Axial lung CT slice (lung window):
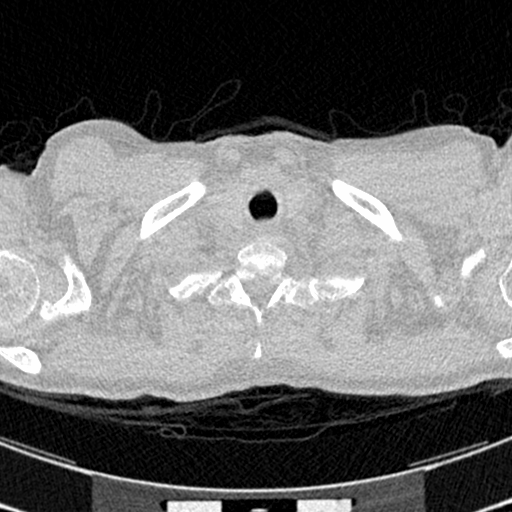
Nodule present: no